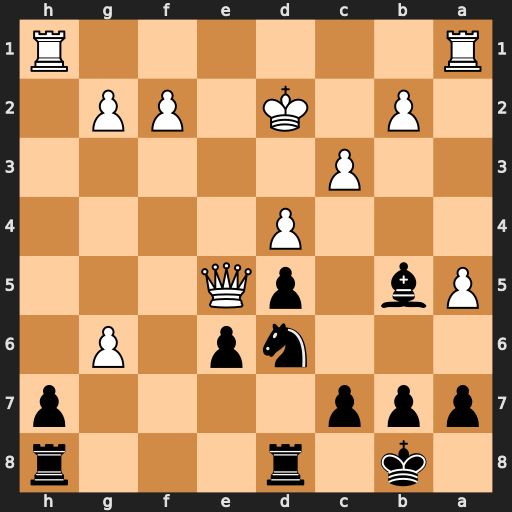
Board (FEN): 1k1r3r/ppp4p/3np1P1/Pb1pQ3/3P4/2P5/1P1K1PP1/R6R
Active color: b
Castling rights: -
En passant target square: -
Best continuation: Nc4+ Kc2 Nxe5